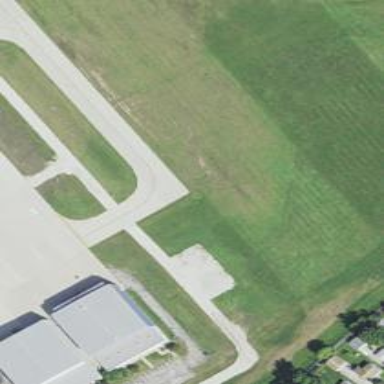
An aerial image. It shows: View of taxiway at the airport.